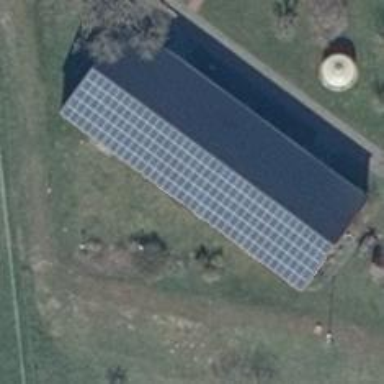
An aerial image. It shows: Solar photovoltaic panel generator producing electricity in small installation.